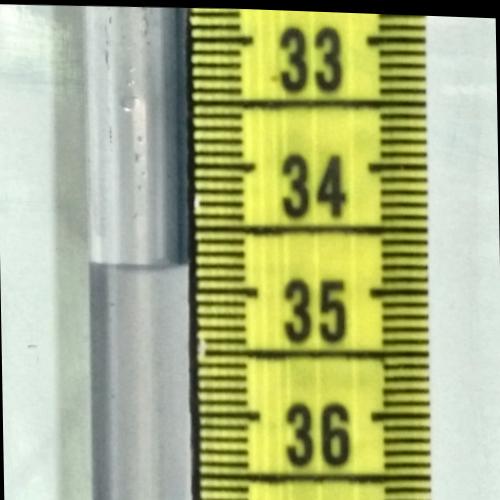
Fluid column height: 34.8 cm